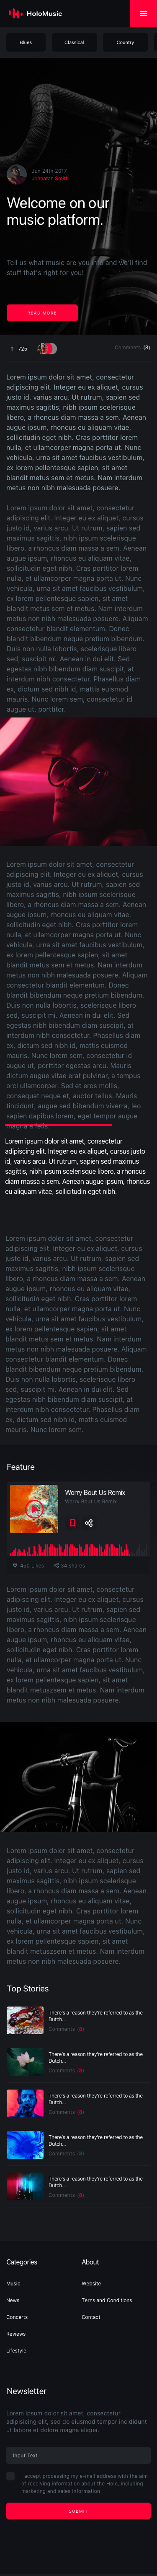
Text in this UI design:
Top Stories
Lorem ipsum dolor sit amet, consectetur adipiscing elit. Integer eu ex aliquet, cursus justo id, varius arcu. Ut rutrum, sapien sed maximus sagittis, nibh ipsum scelerisque libero, a rhoncus diam massa a sem. Aenean augue ipsum, rhoncus eu aliquam vitae, sollicitudin eget nibh. Cras porttitor lorem nulla, et ullamcorper magna porta ut. Nunc vehicula, urna sit amet faucibus vestibulum, ex lorem pellentesque sapien, sit amet blandit metuszsem et metus. Nam interdum metus non nibh malesuada posuere.
Lorem ipsum dolor sit amet, consectetur adipiscing elit. Integer eu ex aliquet, cursus justo id, varius arcu. Ut rutrum, sapien sed maximus sagittis, nibh ipsum scelerisque libero, a rhoncus diam massa a sem. Aenean augue ipsum, rhoncus eu aliquam vitae, sollicitudin eget nibh. Cras porttitor lorem nulla, et ullamcorper magna porta ut. Nunc vehicula, urna sit amet faucibus vestibulum, ex lorem pellentesque sapien, sit amet blandit metuszsem et metus. Nam interdum metus non nibh malesuada posuere.
Feature
Lorem ipsum dolor sit amet, consectetur adipiscing elit. Integer eu ex aliquet, cursus justo id, varius arcu. Ut rutrum, sapien sed maximus sagittis, nibh ipsum scelerisque libero, a rhoncus diam massa a sem. Aenean augue ipsum, rhoncus eu aliquam vitae, sollicitudin eget nibh. Cras porttitor lorem nulla, et ullamcorper magna porta ut. Nunc vehicula, urna sit amet faucibus vestibulum, ex lorem pellentesque sapien, sit amet blandit metus sem et metus. Nam interdum metus non nibh malesuada posuere. Aliquam consectetur blandit elementum. Donec blandit bibendum neque pretium bibendum. Duis non nulla lobortis, scelerisque libero sed, suscipit mi. Aenean in dui elit. Sed egestas nibh bibendum diam suscipit, at interdum nibh consectetur. Phasellus diam ex, dictum sed nibh id, mattis euismod mauris. Nunc lorem sem.
Lorem ipsum dolor sit amet, consectetur adipiscing elit. Integer eu ex aliquet, cursus justo id, varius arcu. Ut rutrum, sapien sed maximus sagittis, nibh ipsum scelerisque libero, a rhoncus diam massa a sem. Aenean augue ipsum, rhoncus eu aliquam vitae, sollicitudin eget nibh.
Lorem ipsum dolor sit amet, consectetur adipiscing elit. Integer eu ex aliquet, cursus justo id, varius arcu. Ut rutrum, sapien sed maximus sagittis, nibh ipsum scelerisque libero, a rhoncus diam massa a sem. Aenean augue ipsum, rhoncus eu aliquam vitae, sollicitudin eget nibh. Cras porttitor lorem nulla, et ullamcorper magna porta ut. Nunc vehicula, urna sit amet faucibus vestibulum, ex lorem pellentesque sapien, sit amet blandit metus sem et metus. Nam interdum metus non nibh malesuada posuere. Aliquam consectetur blandit elementum. Donec blandit bibendum neque pretium bibendum. Duis non nulla lobortis, scelerisque libero sed, suscipit mi. Aenean in dui elit. Sed egestas nibh bibendum diam suscipit, at interdum nibh consectetur. Phasellus diam ex, dictum sed nibh id, mattis euismod mauris. Nunc lorem sem, consectetur id augue ut, porttitor egestas arcu. Mauris dictum augue vitae erat pulvinar, a tempus orci ullamcorper. Sed et eros mollis, consequat neque et, auctor tellus. Mauris tincidunt, augue sed bibendum viverra, leo sapien dapibus lorem, eget tempor augue magna a felis.
Lorem ipsum dolor sit amet, consectetur adipiscing elit. Integer eu ex aliquet, cursus justo id, varius arcu. Ut rutrum, sapien sed maximus sagittis, nibh ipsum scelerisque libero, a rhoncus diam massa a sem. Aenean augue ipsum, rhoncus eu aliquam vitae, sollicitudin eget nibh. Cras porttitor lorem nulla, et ullamcorper magna porta ut. Nunc vehicula, urna sit amet faucibus vestibulum, ex lorem pellentesque sapien, sit amet blandit metus sem et metus. Nam interdum metus non nibh malesuada posuere. Aliquam consectetur blandit elementum. Donec blandit bibendum neque pretium bibendum. Duis non nulla lobortis, scelerisque libero sed, suscipit mi. Aenean in dui elit. Sed egestas nibh bibendum diam suscipit, at interdum nibh consectetur. Phasellus diam ex, dictum sed nibh id, mattis euismod mauris. Nunc lorem sem, consectetur id augue ut, porttitor.
Lorem ipsum dolor sit amet, consectetur adipiscing elit. Integer eu ex aliquet, cursus justo id, varius arcu. Ut rutrum, sapien sed maximus sagittis, nibh ipsum scelerisque libero, a rhoncus diam massa a sem. Aenean augue ipsum, rhoncus eu aliquam vitae, sollicitudin eget nibh. Cras porttitor lorem nulla, et ullamcorper magna porta ut. Nunc vehicula, urna sit amet faucibus vestibulum, ex lorem pellentesque sapien, sit amet blandit metus sem et metus. Nam interdum metus non nibh malesuada posuere.
Comments
(8)
Welcome on our music platform.
Tell us what music are you into and we’ll find stuff that's right for you!
Jun 24th 2017
Johnatan Smith
Website
Terns and Conditions
Contact
About
Music News
Concerts
Reviews
Lifestyle
Categories
Newsletter
Lorem ipsum dolor sit amet, consectetur adipisicing elit, sed do eiusmod tempor incididunt ut labore et dolore magna aliqua.
I accept processing my e-mail address with the aim of receiving information about the Holo, including marketing and sales information